Question: I have a range of cells that have different numbers. Each cell has another cell next to it which can contain OPEN or CLOSED. I only want to SUM the cells if their status cell says OPEN.
Here's an example of what the number and status looks like

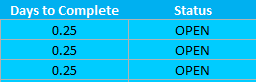
Answer: Adjust for your own columns and ranges:
You could also use SUMIF() or SUMIFS().